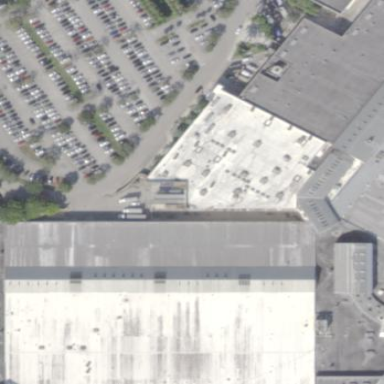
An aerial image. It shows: Department store building. It is part of larger structure.